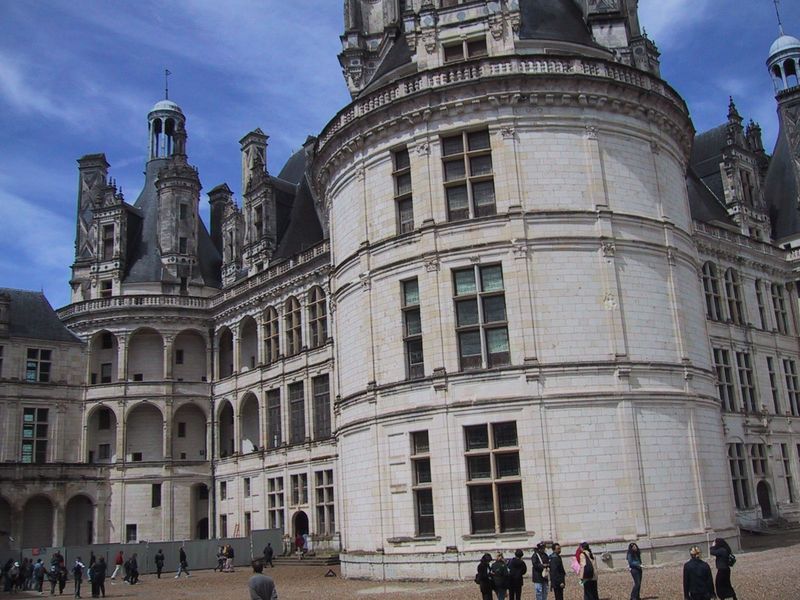
Titel: Schloss von Chambord
Standort: Chambord, Schloß (EU - F); (F Loiretal) (EU - F - Loiretal)
Schlagwörter: weiß, menschen, fenster, pfeiler, strasse, dach, gebäude, haus, schloss, architektur, stein, steine, kirche, england, rund, besucher, pilaster, galerie, bögen, arkade, türme, stockwerk, balustrade, gauben, halbrund, aussen, etagen, geschosse, stockwerke, bauwerk, amtsgebäude, säulenumgang, fasade, touristen, wandpfeiler, sehenswürdigkeit, ordnungen